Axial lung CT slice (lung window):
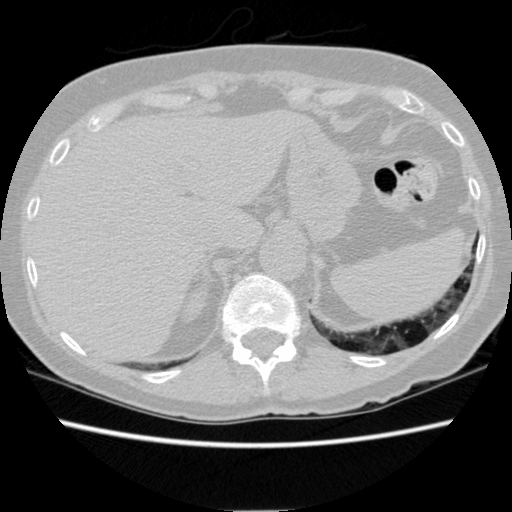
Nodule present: no